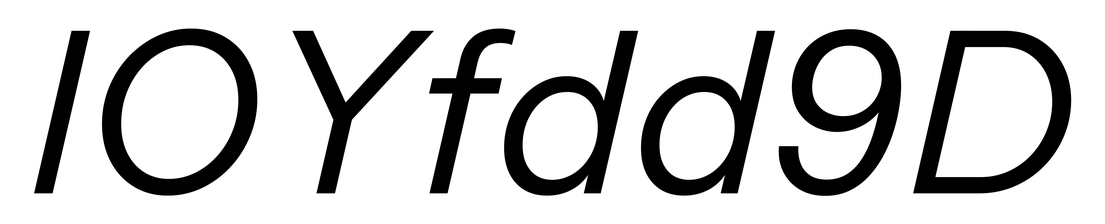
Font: InstrumentSans-Italic_Italic